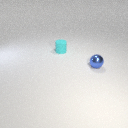
small cyan rubber cylinder behind small blue metal sphere